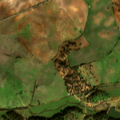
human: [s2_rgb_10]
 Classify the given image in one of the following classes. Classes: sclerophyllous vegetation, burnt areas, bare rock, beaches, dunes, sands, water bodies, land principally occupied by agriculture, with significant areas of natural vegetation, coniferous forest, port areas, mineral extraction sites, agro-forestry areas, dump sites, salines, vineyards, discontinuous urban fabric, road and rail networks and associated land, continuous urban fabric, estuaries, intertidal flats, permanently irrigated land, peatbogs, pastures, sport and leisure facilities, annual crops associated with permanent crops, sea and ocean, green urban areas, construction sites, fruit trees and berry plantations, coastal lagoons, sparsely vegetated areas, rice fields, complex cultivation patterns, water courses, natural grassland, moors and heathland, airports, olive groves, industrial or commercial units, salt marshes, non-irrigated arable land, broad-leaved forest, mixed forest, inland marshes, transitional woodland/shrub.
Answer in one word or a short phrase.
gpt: non-irrigated arable land, olive groves, agro-forestry areas